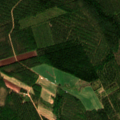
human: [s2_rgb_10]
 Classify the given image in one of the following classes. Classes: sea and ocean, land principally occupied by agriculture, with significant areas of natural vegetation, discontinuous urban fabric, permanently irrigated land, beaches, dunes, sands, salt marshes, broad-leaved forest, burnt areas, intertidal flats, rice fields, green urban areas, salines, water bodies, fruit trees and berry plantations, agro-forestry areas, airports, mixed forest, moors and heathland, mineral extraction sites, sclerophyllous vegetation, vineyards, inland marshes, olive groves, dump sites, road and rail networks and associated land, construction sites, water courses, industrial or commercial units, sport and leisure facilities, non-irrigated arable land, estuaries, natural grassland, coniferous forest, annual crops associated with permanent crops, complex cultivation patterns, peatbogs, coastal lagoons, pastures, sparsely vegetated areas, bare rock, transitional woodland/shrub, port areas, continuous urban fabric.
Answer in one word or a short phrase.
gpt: land principally occupied by agriculture, with significant areas of natural vegetation, coniferous forest, mixed forest